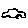
Label: car